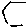
Label: hexagon